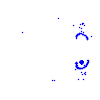
Particle: electron